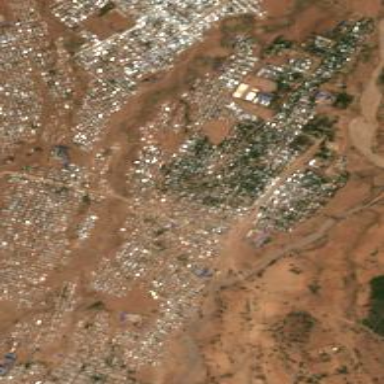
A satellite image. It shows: Residential area designated as refugee site.